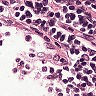
Metastatic tissue present: no